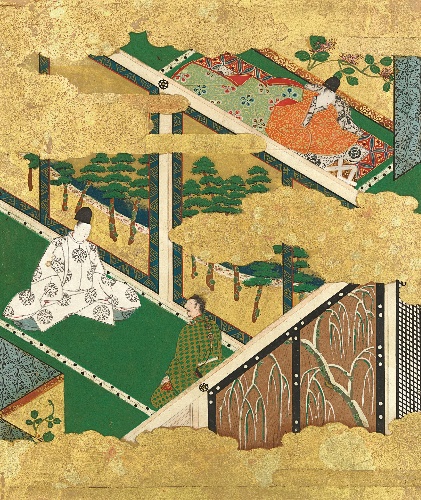
Title: 土佐光吉筆　源氏物語図色紙　「柏木」|“The Oak Tree”
Artist: Tosa Mitsuyoshi
Artist bio: Japanese, 1539–1613
Date: late 16th–early 17th century
Object type: Hanging scroll
Classification: Paintings
Medium: Album leaf mounted as a hanging scroll; ink, color and gold on paper
Culture: Japan
Period: Momoyama period (1573–1615)
Dimensions: Image: 9 3/4 × 8 3/16 in. (24.7 × 20.8 cm)
Overall with mounting: 54 5/16 × 15 1/2 in. (138 × 39.4 cm)
Overall with knobs: 54 5/16 × 17 1/4 in. (138 × 43.8 cm)
Department: Asian Art
Credit line: Mary Griggs Burke Collection, Gift of the Mary and Jackson Burke Foundation, 2015
Accession year: 2015
Repository: Metropolitan Museum of Art, New York, NY
Tags: Men